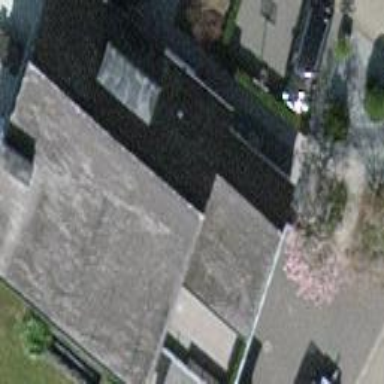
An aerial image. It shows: Building.